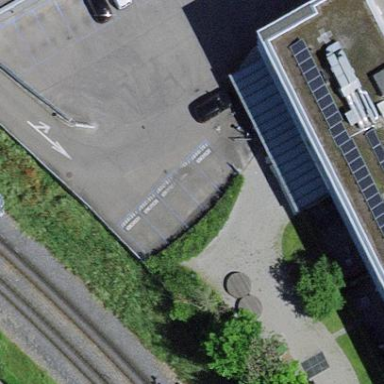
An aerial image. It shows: Street-side parking area.